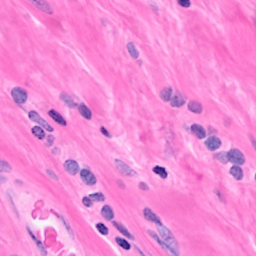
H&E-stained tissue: Breast